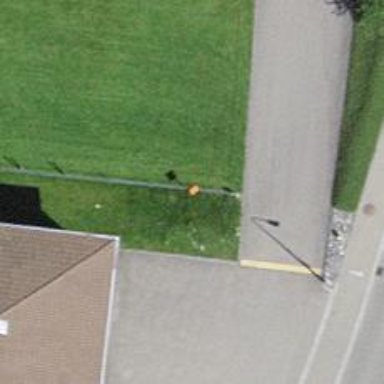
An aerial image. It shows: Aerial marker colored orange.